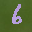
Label: 6